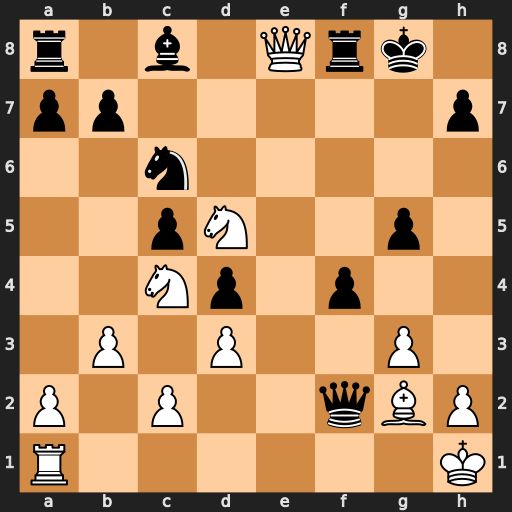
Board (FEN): r1b1Qrk1/pp5p/2n5/2pN2p1/2Np1p2/1P1P2P1/P1P2qBP/R6K
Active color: w
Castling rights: -
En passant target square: -
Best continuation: Nf6+ Kg7 Nh5+ Kh6 Qxf8+